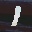
Label: 1